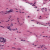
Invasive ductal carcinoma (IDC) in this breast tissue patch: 0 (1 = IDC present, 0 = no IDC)